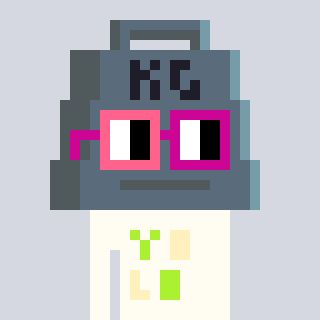
a pixel art character with square pink and red glasses, a weight-shaped head and a grayscale-colored body on a cool background